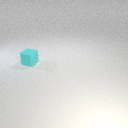
small cyan rubber cube